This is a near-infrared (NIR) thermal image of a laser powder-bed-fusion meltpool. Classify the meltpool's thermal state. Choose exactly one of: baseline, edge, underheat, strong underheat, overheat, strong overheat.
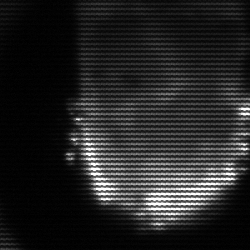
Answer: baseline